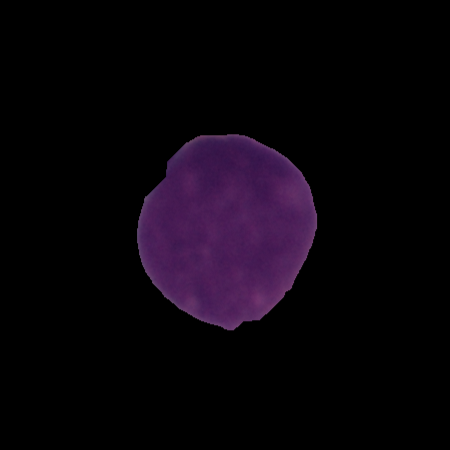
Label: cancer